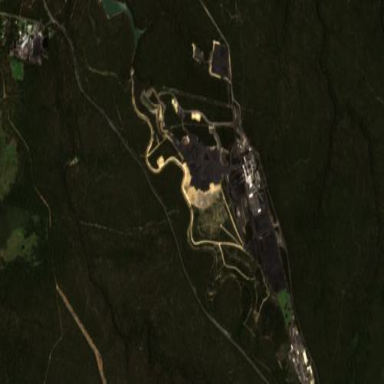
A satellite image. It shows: Industrial area dedicated to mineral processing.